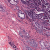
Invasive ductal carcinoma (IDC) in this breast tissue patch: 0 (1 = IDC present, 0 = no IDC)